Question: I have added iAd to my iphone app to be at the top of my app. originally I place it at x=0 and y=-50 so that it comes from off the screen. I use the following code for it in my .m :
'''
- (void)bannerView:(ADBannerView *)abanner didFailToReceiveAdWithError:(NSError *)error
{
if (self.bannerIsVisible)
{
[UIView beginAnimations:@"animateAdBannerOff" context:NULL];
// Assumes the banner view is placed at the bottom of the screen.
banner.frame = CGRectOffset(banner.frame, 0, banner.frame.size.height);
[UIView commitAnimations];
self.bannerIsVisible = NO;
}
}
- (void)bannerViewDidLoadAd:(ADBannerView *)abanner
{
if (!self.bannerIsVisible)
{
[UIView beginAnimations:@"animateAdBannerOn" context:NULL];
// Assumes the banner view is just off the bottom of the screen.
banner.frame = CGRectOffset(banner.frame, 0, banner.frame.size.height);
[UIView commitAnimations];
self.bannerIsVisible = YES;
}
}
'''
When my app launch iAd get displayed at the top without any problem. but when I open another app and come back to it (without killing it so my app is running in the background) the banner moves another 50 pixel down
any idea?
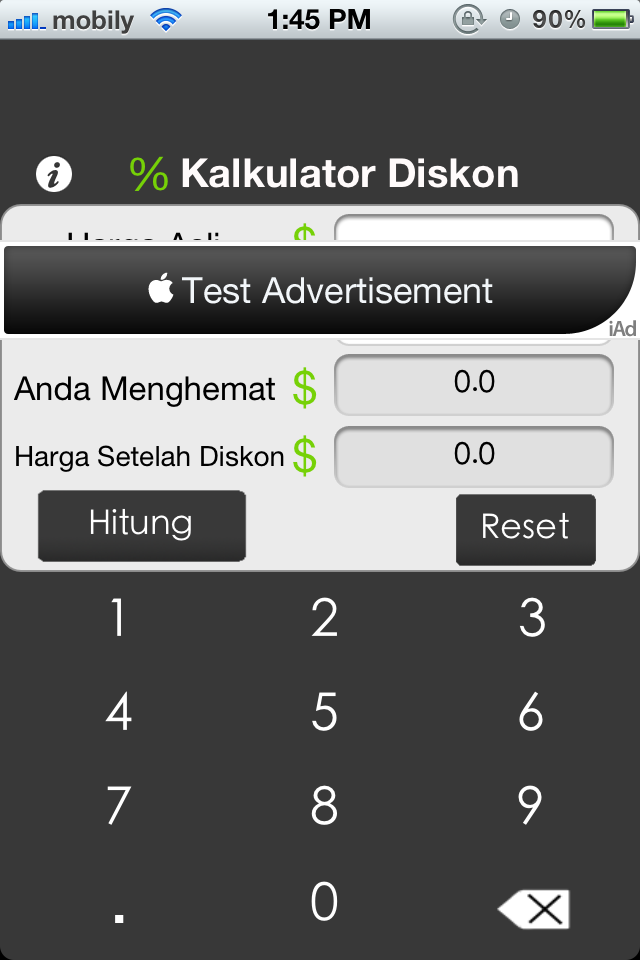
Answer: You are adding '50.0px' to 'banner.frame.origin.y' in both cases.
Anyway: even if you'd be substracting '50.px' in 'didFailToReceiveAdWithError:' it
could happen that 'didFailToReceiveAdWithError:' would get called multiple times in a
row and your code could move the banner higher and higher up (-50.0,-100.0,-150.0...).
So it's better to hardcode the hidden & visible positions instead of calculating it.
Try this:
'''
- (void)bannerView:(ADBannerView *)abanner didFailToReceiveAdWithError:(NSError *)error
{
if (self.bannerIsVisible)
{
[UIView beginAnimations:@"animateAdBannerOff" context:NULL];
banner.frame = CGRectMake(0.0,-50.0,banner.frame.size.width,banner.frame.size.height);
[UIView commitAnimations];
self.bannerIsVisible = NO;
}
}
- (void)bannerViewDidLoadAd:(ADBannerView *)abanner
{
if (!self.bannerIsVisible)
{
[UIView beginAnimations:@"animateAdBannerOn" context:NULL];
banner.frame = CGRectMake(0.0,0.0,banner.frame.size.width,banner.frame.size.height);
[UIView commitAnimations];
self.bannerIsVisible = YES;
}
}
'''